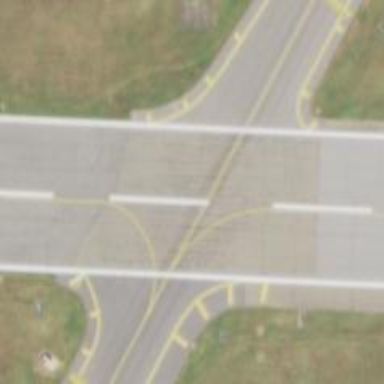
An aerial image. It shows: Image of taxiway at airport.